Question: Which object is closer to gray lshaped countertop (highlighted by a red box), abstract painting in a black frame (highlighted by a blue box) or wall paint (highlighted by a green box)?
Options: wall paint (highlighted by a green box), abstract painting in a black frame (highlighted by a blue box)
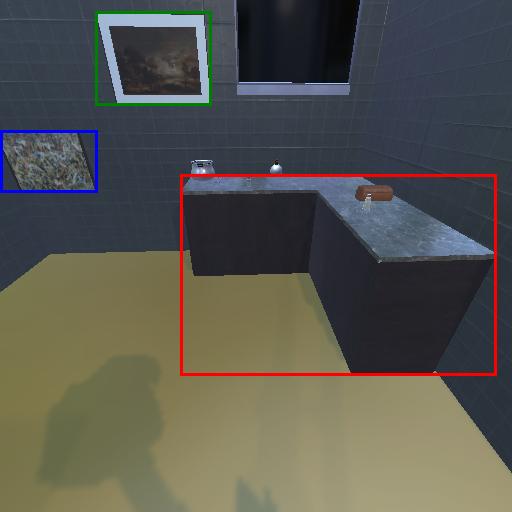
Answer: wall paint (highlighted by a green box)